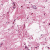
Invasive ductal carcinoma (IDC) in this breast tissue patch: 0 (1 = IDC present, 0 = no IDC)